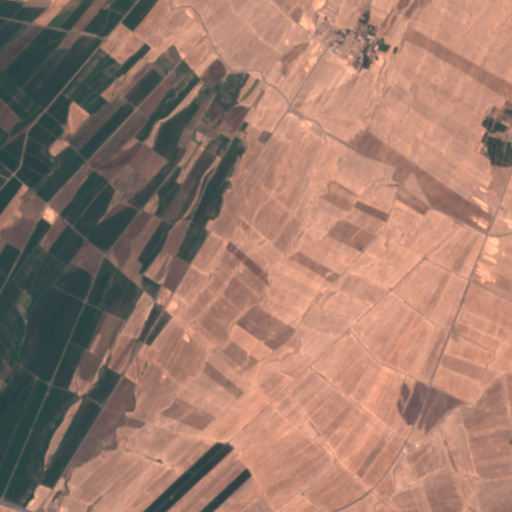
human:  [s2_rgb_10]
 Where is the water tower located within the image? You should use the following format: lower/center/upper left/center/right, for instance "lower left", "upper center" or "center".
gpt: The water tower is located in the upper right of the image.
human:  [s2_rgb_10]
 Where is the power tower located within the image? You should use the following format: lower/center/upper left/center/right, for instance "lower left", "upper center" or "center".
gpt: There is no power tower in the image.